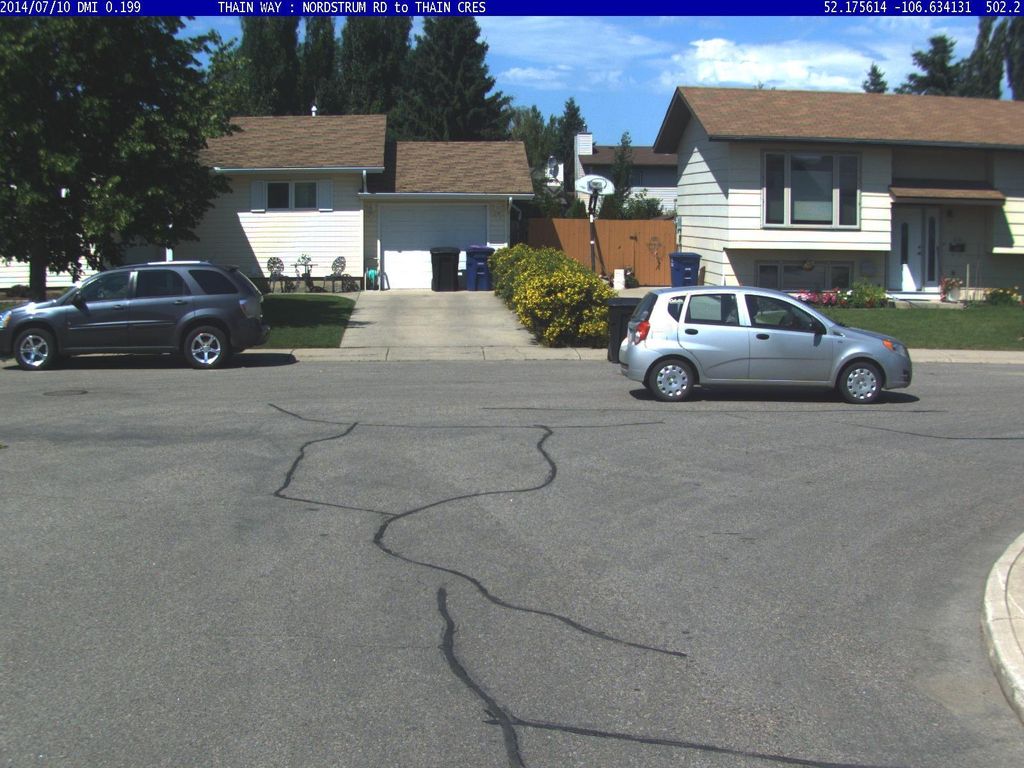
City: saskatoon